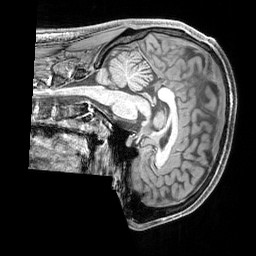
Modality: T1w
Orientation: sagittal
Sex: male
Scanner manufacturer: siemens
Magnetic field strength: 3 T
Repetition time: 2.3 s
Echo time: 0.00226 s